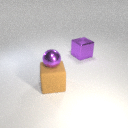
large brown rubber cube below small purple metal sphere